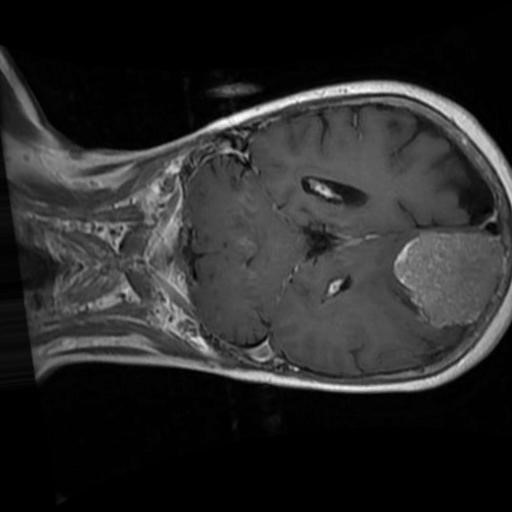
Label: brain_menin